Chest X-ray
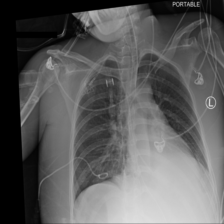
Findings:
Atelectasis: negative
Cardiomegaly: negative
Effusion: negative
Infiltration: negative
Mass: negative
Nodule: negative
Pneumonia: negative
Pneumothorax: negative
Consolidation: negative
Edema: negative
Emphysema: negative
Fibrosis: negative
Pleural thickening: negative
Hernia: negative